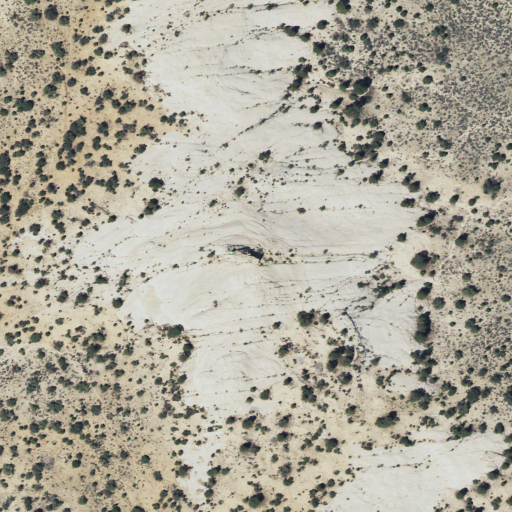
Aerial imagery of bench in Utah named Slickrock Saddle Bench containing shrub and barren land